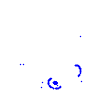
Particle: kaon